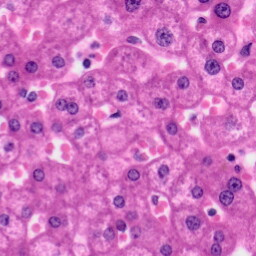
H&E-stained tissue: Liver